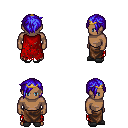
a pixel art fantasy rpg character, male body template, human, dark skin, red tattered cape, robe skirt, blue pixie cut hairstyle, gold tiara, gray slippers, four views (front, back, left, right), 2x2 character sprite sheet, small pixel art, hard edges, no anti-aliasing